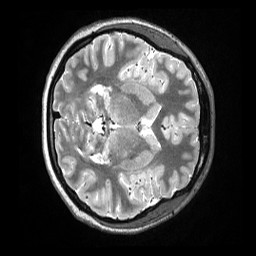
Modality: T2w
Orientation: axial